Interaction volume radius: 5 \u00c5
Interaction volume height: 15 \u00c5
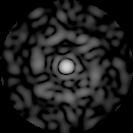
Disorder parameter: 0.8373